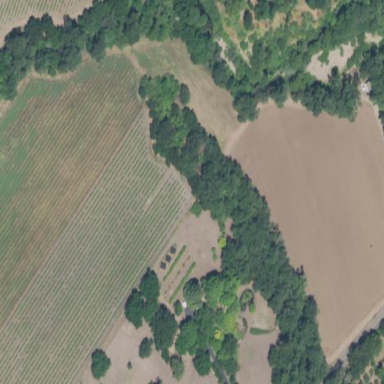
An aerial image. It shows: Vineyard with wine grapes as the main crop.